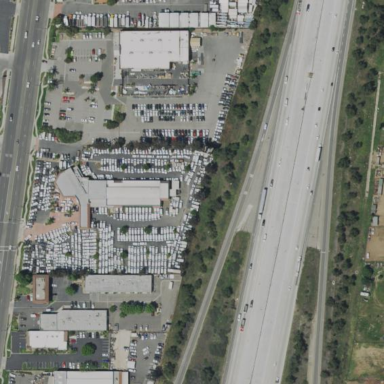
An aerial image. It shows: Retail area.